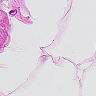
Metastatic tissue present: no